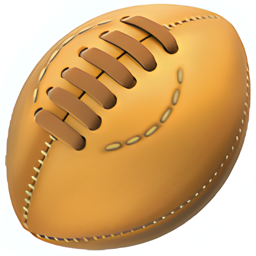
Name: rugby football
Emoji: 🏉
Group: Activities
Sub-group: sport